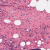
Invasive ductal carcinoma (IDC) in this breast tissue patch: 0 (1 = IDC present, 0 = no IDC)